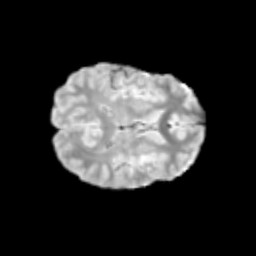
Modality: T2w
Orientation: axial
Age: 11
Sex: female
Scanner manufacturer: siemens
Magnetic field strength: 3 T
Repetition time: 3.8 s
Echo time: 0.07 s